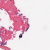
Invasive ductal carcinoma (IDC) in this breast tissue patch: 0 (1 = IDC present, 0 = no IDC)